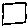
Label: square